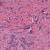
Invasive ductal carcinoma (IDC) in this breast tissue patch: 1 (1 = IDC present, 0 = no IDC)